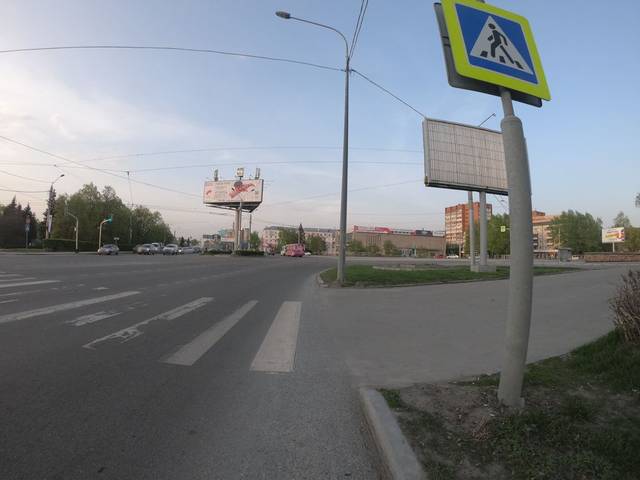
Region: Russia
Coordinates: 53.348, 83.761